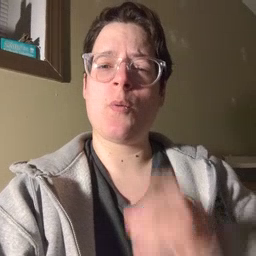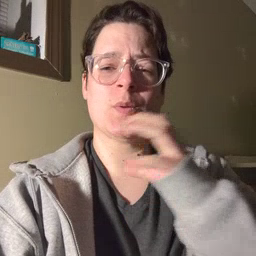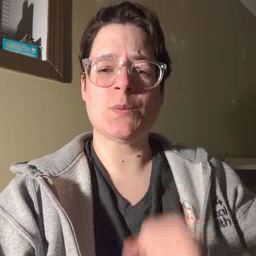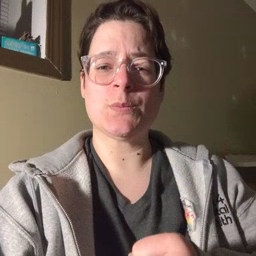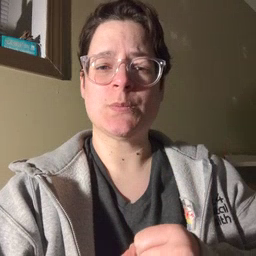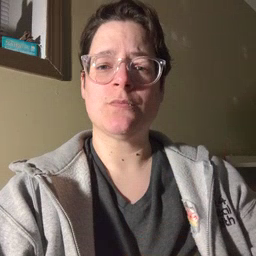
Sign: old